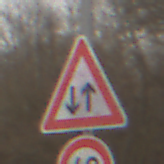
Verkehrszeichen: Gegenverkehr
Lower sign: Geschwindigkeit60
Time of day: Midday
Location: Outdoor (Nature)
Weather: Overcast
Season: NotSpecified
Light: Natural